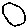
Label: circle